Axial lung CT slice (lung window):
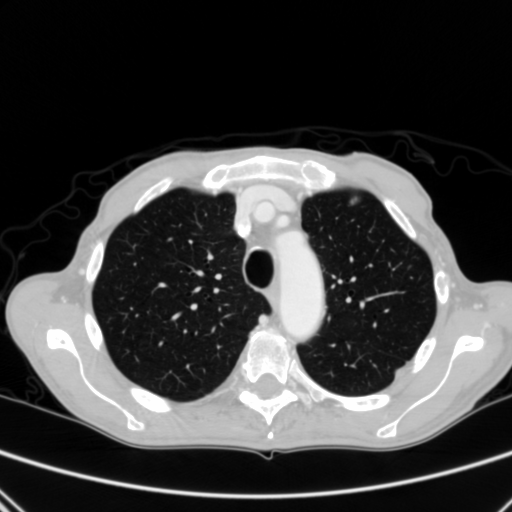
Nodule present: yes
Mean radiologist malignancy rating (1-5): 3.5